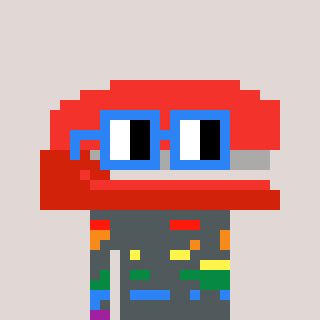
a pixel art character with square blue glasses, a stapler-shaped head and a hotbrown-colored body on a warm background